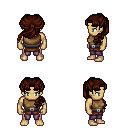
a pixel art fantasy rpg character, male body template, human, tanned skin, leather chest armor, magenta pants, brown princess hairstyle, four views (front, back, left, right), 2x2 character sprite sheet, small pixel art, hard edges, no anti-aliasing